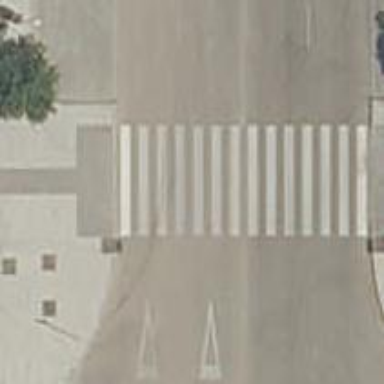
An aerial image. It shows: Uncontrolled road crossing.